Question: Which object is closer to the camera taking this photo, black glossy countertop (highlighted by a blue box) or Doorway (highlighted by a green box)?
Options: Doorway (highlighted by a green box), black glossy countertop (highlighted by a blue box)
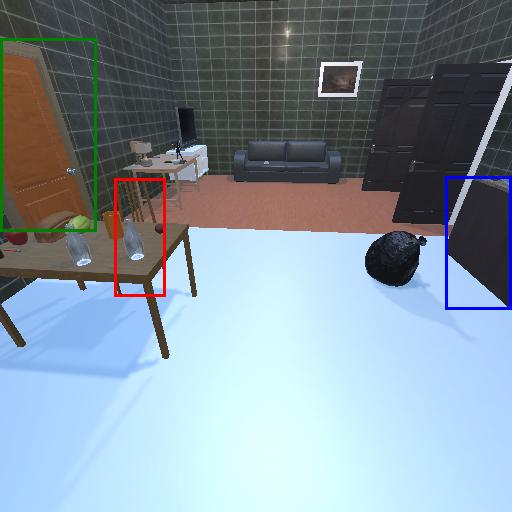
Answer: Doorway (highlighted by a green box)